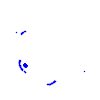
Particle: pion